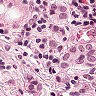
Metastatic tissue present: yes